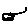
Label: car